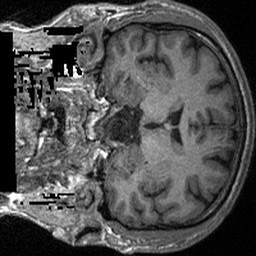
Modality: T1w
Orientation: coronal
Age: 39
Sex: male